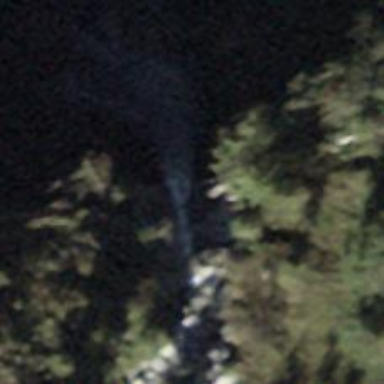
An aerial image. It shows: Beautiful waterfall in nature.